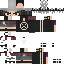
A female human skin with dark skin, wearing brown bald dressed in a black hoodie and brown shorts, featuring a closed mouth.